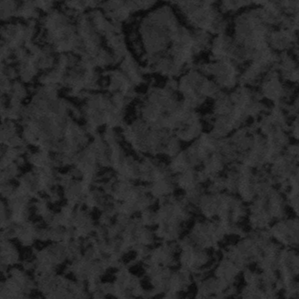
Label: frost